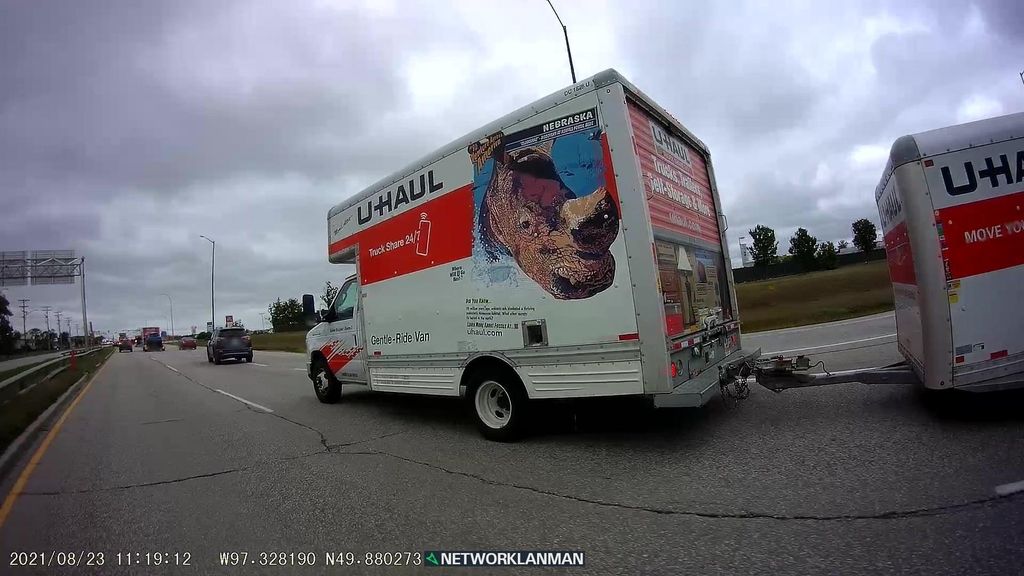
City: winnipeg